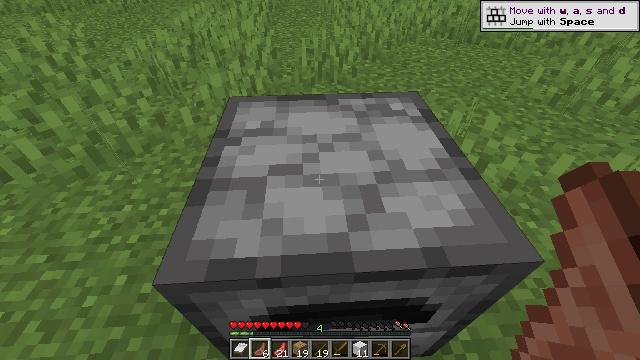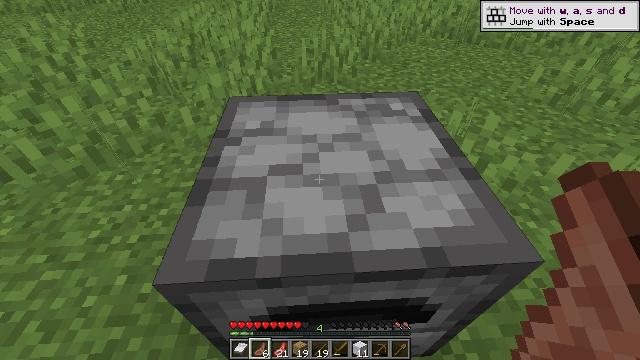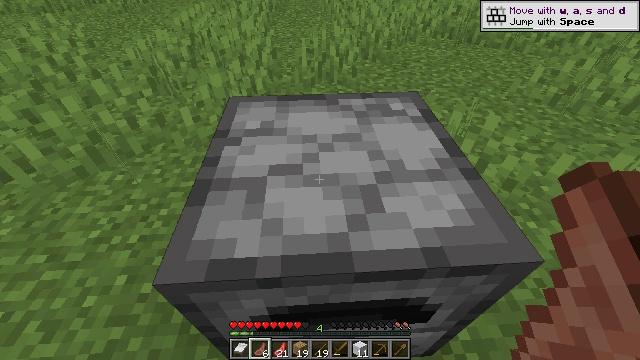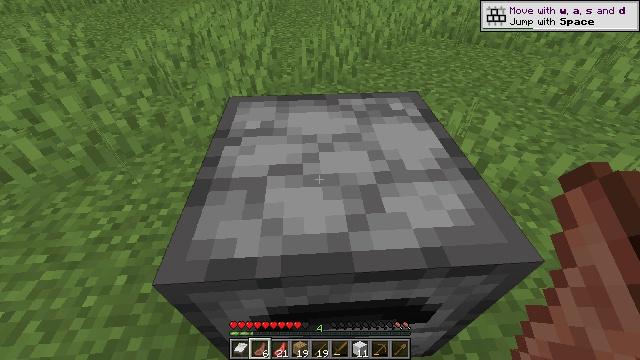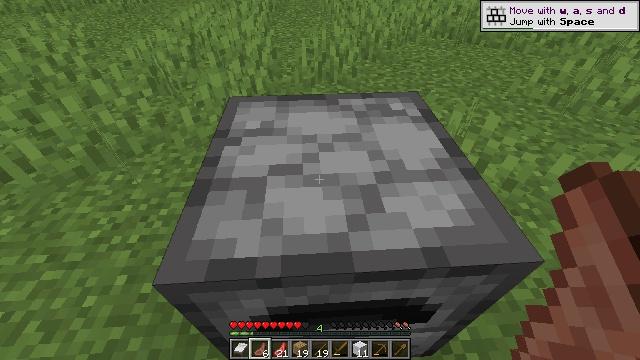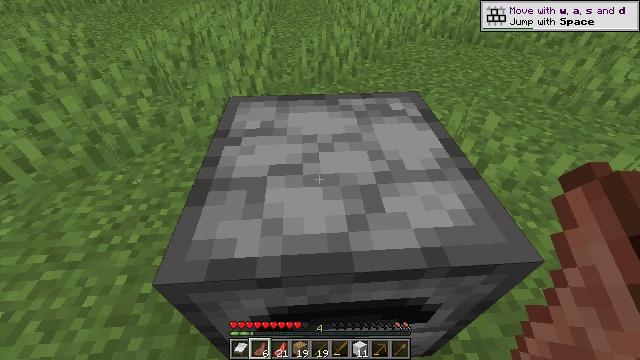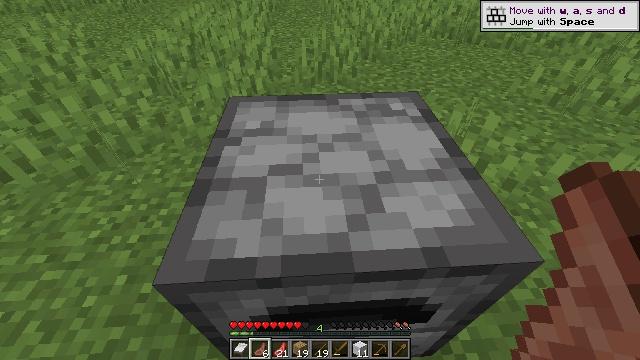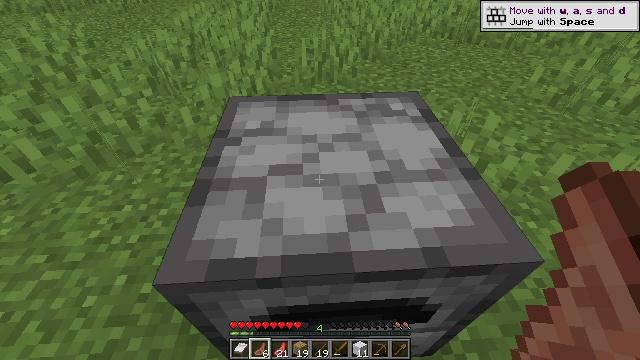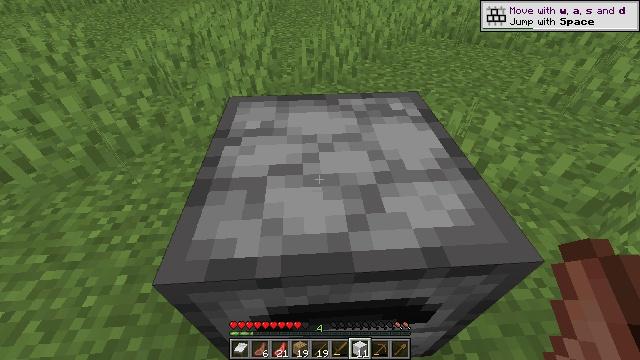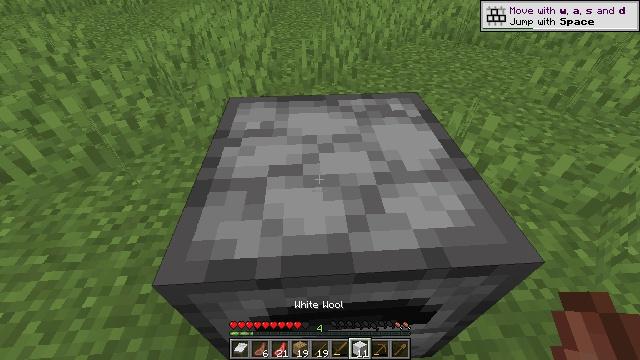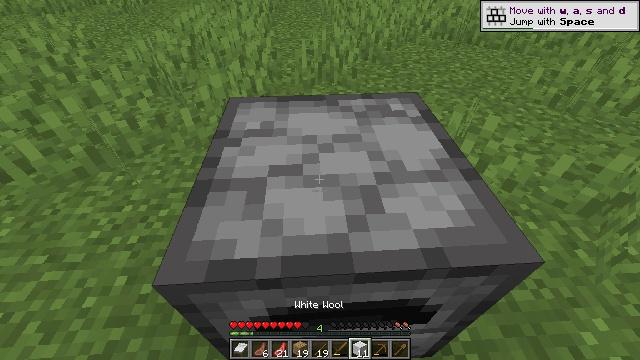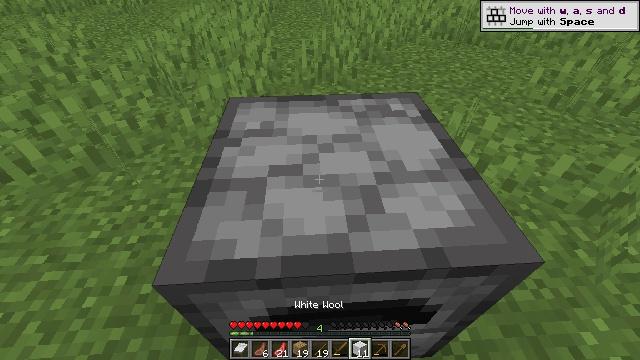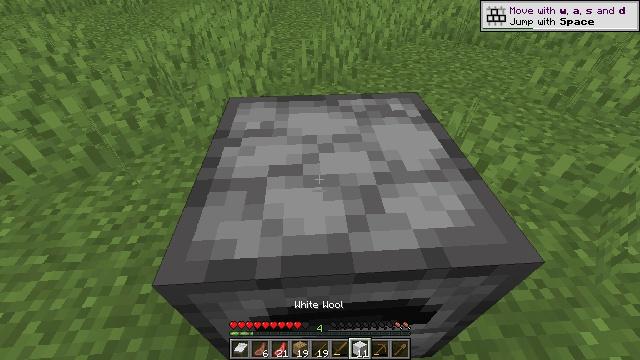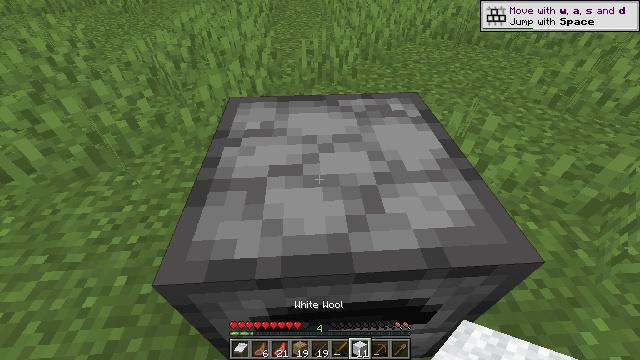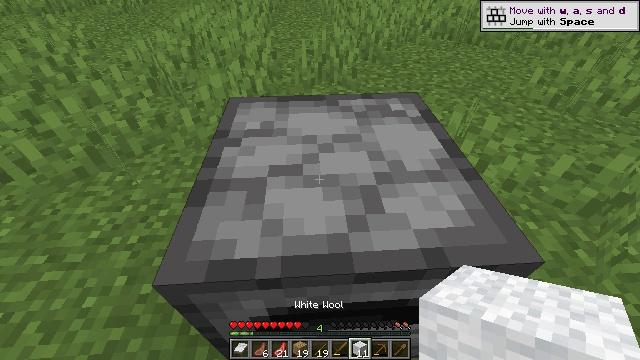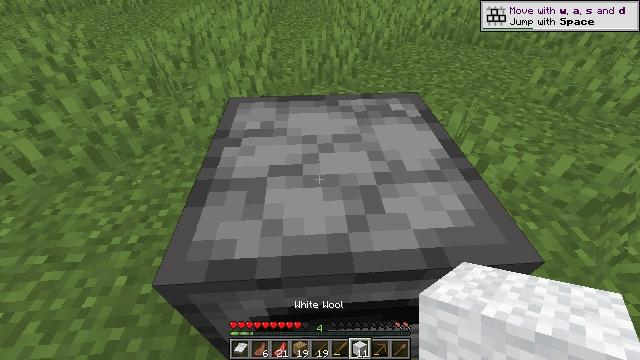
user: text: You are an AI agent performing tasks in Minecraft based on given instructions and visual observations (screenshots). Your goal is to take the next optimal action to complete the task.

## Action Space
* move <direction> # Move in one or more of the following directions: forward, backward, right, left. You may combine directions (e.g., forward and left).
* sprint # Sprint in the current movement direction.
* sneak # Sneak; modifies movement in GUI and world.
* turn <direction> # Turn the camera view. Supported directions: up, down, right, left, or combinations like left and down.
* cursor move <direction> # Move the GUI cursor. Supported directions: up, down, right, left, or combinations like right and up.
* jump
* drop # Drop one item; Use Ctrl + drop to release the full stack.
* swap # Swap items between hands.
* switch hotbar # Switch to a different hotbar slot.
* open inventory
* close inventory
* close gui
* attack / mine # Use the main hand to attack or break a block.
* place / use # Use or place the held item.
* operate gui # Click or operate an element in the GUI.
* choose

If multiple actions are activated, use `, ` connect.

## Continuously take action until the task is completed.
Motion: motion action
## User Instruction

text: Smash the furnace to retrieve it.
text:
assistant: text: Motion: no_op
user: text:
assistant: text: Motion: no_op
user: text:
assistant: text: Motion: no_op
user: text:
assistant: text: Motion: no_op
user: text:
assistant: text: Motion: no_op
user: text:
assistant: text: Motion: no_op
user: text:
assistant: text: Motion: no_op
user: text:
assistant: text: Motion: no_op
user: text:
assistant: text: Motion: no_op
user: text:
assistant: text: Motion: no_op
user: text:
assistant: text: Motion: no_op
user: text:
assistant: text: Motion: switch to hotbar 7
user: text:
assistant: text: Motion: switch to hotbar 7
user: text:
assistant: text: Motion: switch to hotbar 7
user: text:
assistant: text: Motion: switch to hotbar 7
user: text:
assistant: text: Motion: no_op
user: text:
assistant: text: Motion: no_op
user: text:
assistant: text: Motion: no_op
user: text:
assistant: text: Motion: no_op
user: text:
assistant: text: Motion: no_op
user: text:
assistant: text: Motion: no_op
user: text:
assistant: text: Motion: no_op
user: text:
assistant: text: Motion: no_op
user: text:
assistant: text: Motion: no_op
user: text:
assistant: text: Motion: no_op
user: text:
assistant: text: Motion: switch to hotbar 8
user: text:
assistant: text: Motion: switch to hotbar 8
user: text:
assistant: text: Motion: switch to hotbar 8
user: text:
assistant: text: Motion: switch to hotbar 8
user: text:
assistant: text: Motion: no_op